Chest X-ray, PA view. Patient: 50 years old, sex M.
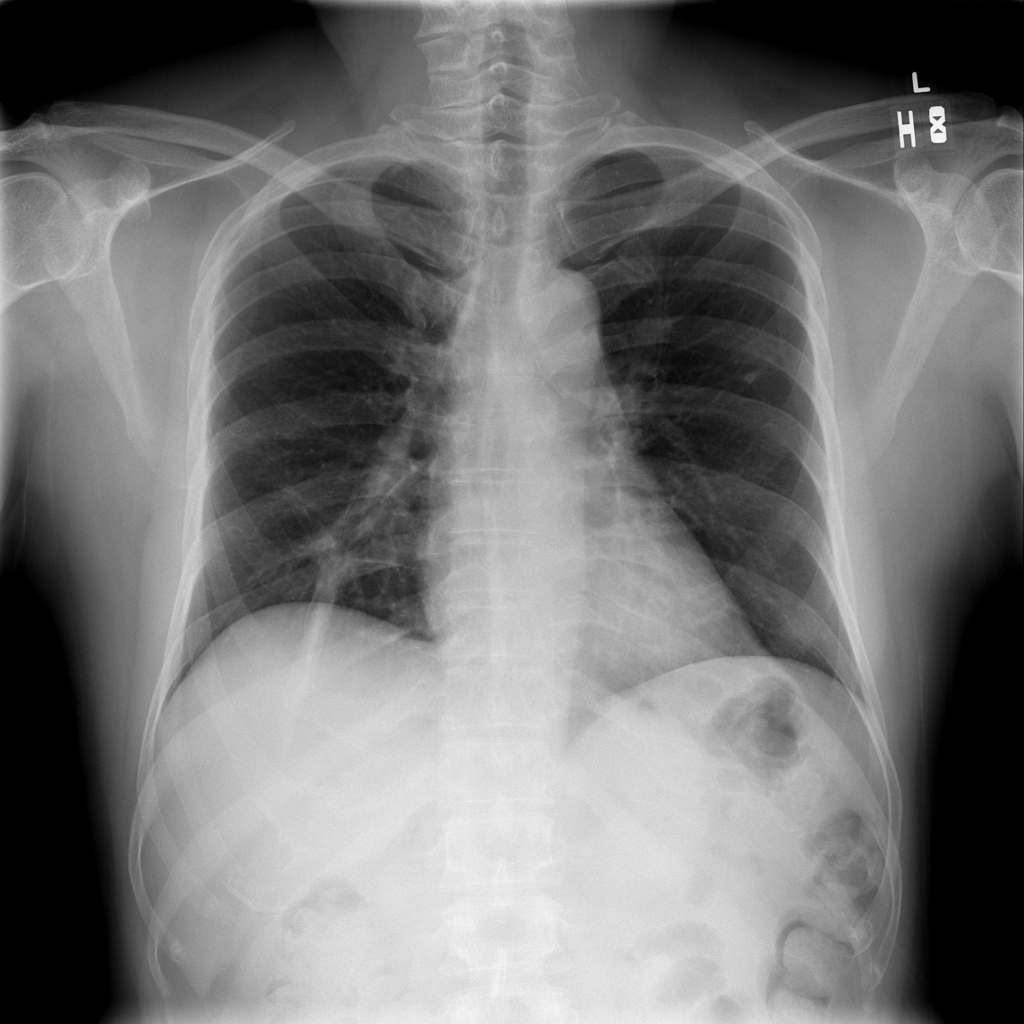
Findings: Atelectasis, Mass